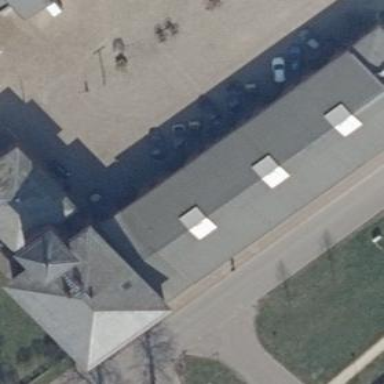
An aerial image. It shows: Historic building with black roof.